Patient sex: M
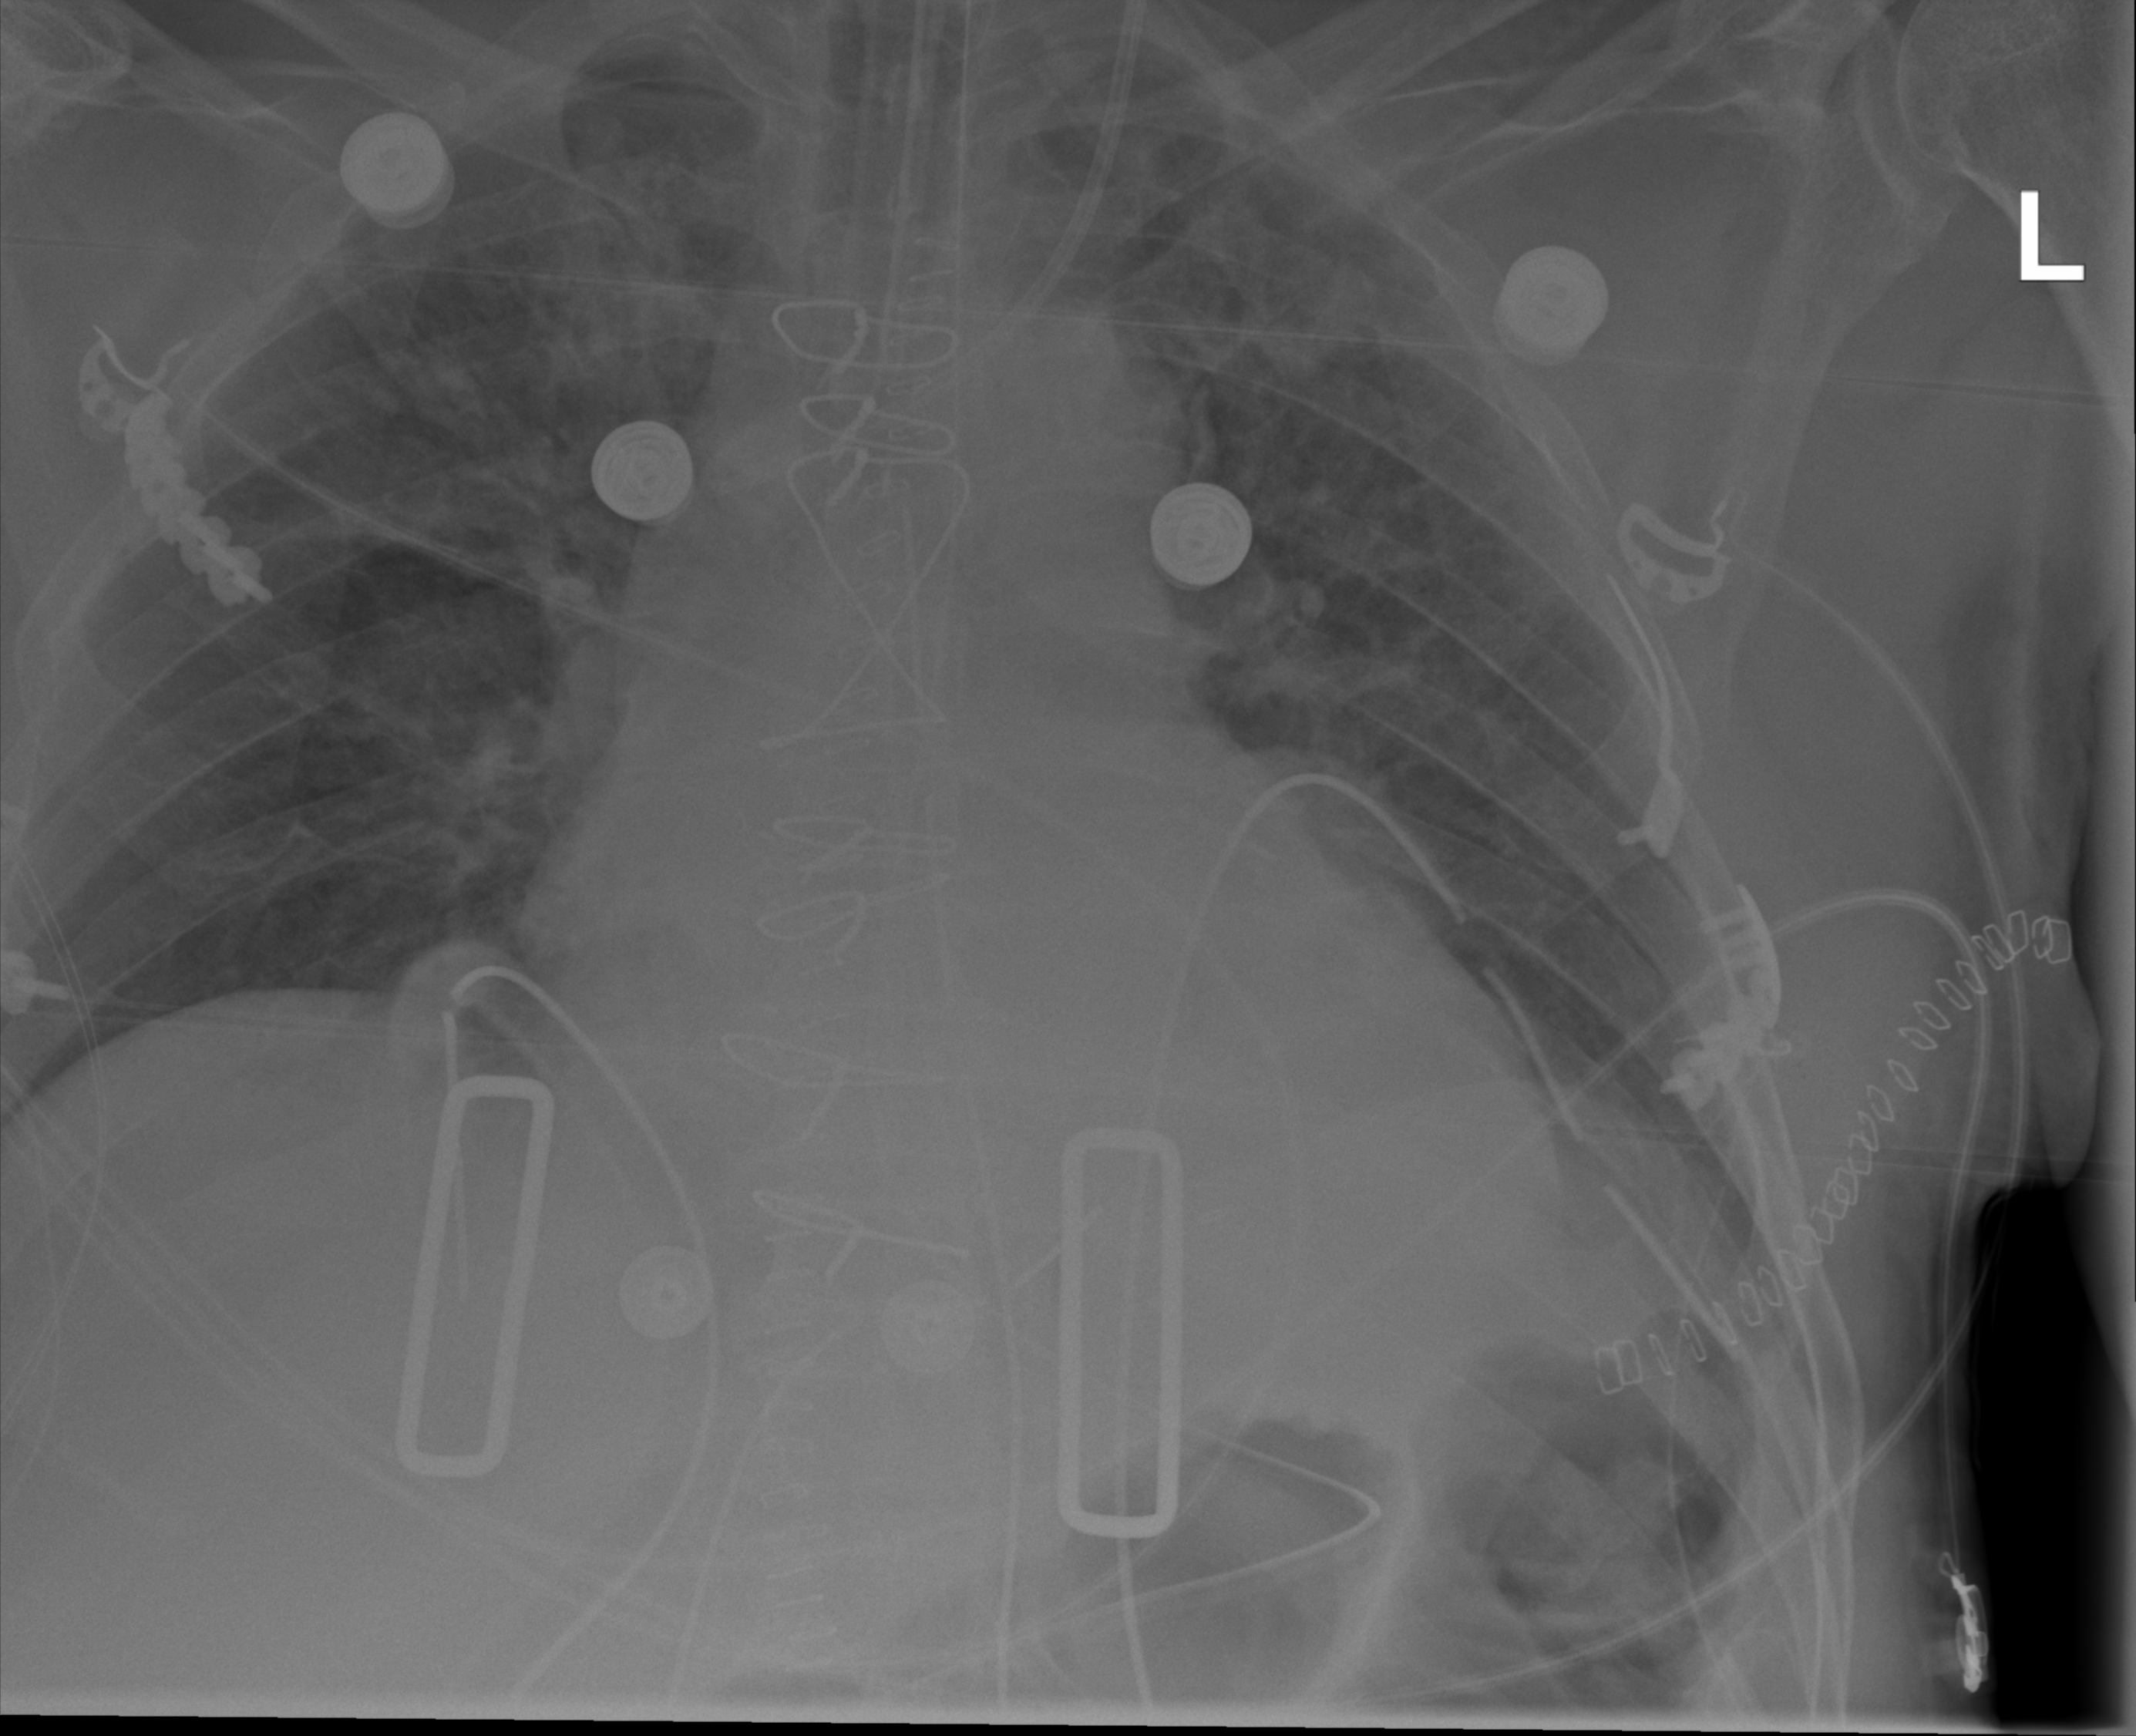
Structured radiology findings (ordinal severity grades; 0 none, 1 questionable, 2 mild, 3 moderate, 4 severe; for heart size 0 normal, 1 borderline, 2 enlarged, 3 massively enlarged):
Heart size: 2
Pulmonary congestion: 1
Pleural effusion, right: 0
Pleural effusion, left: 0
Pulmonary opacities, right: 0
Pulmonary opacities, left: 0
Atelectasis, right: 2
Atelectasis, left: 1